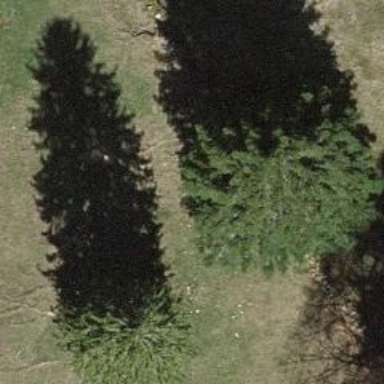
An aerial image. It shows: Evergreen needle-leaved tree in agricultural setting.